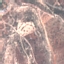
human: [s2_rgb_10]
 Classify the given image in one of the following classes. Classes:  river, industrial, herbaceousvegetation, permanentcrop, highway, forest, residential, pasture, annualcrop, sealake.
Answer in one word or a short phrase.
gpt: HerbaceousVegetation